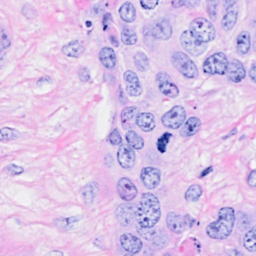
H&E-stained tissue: Breast